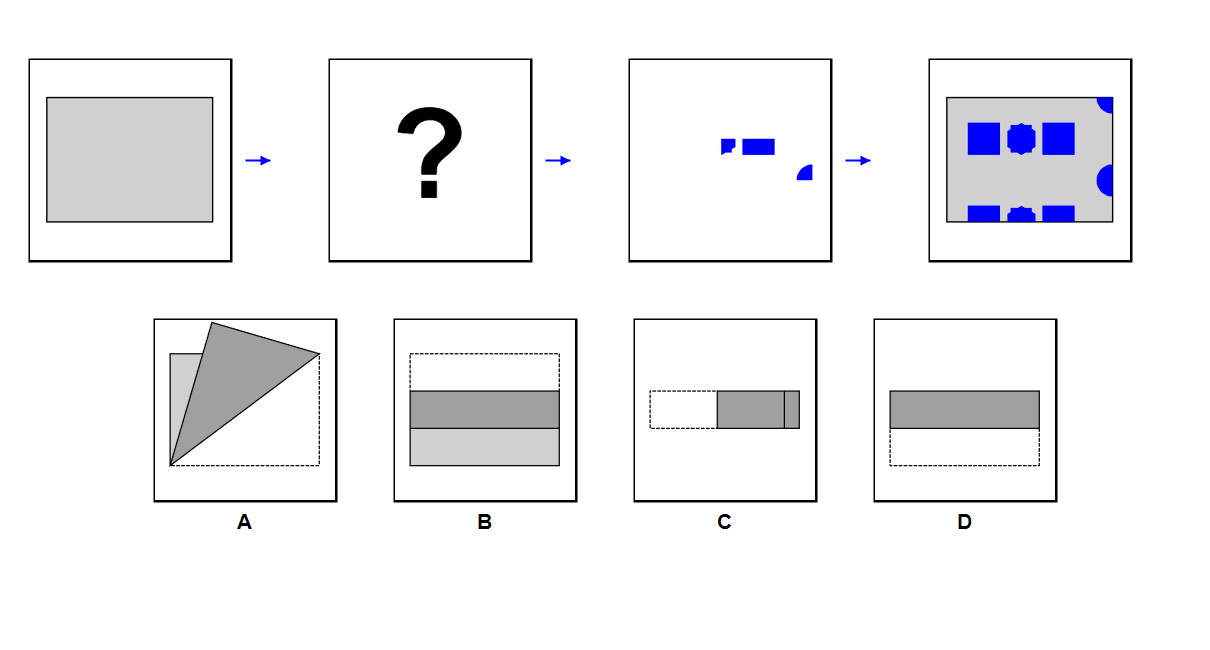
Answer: A